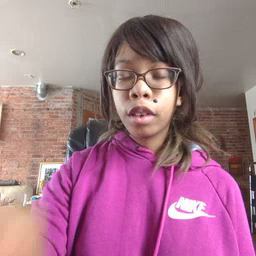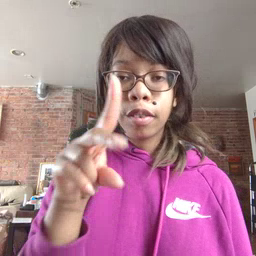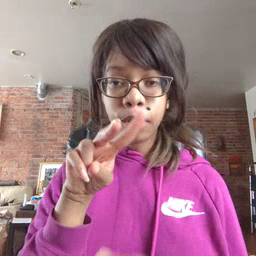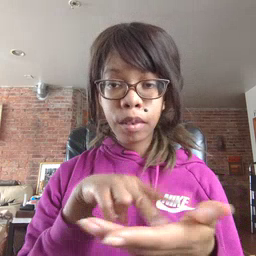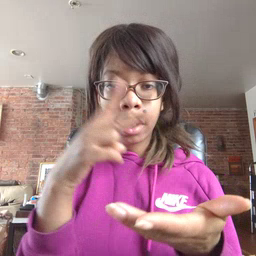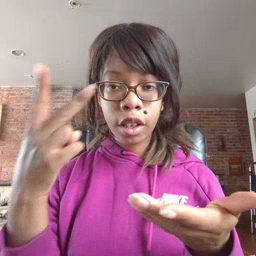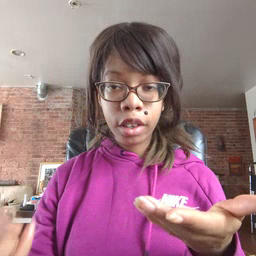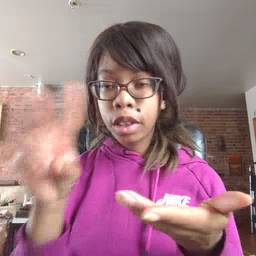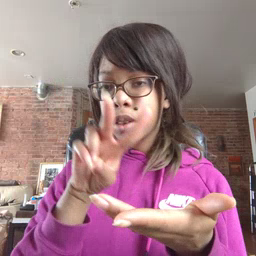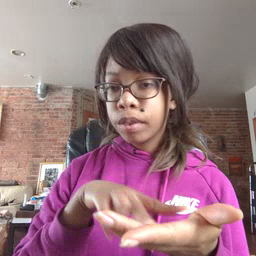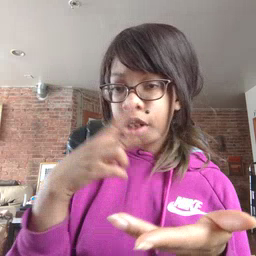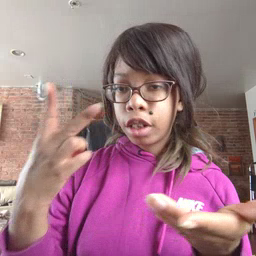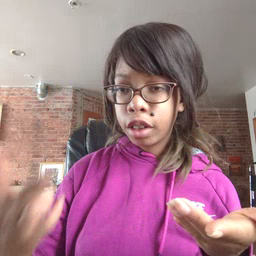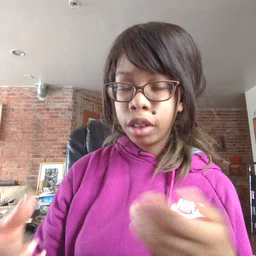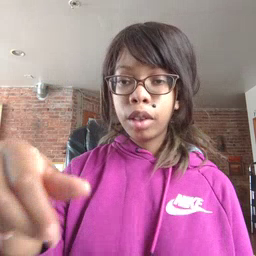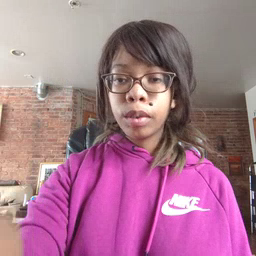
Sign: fall